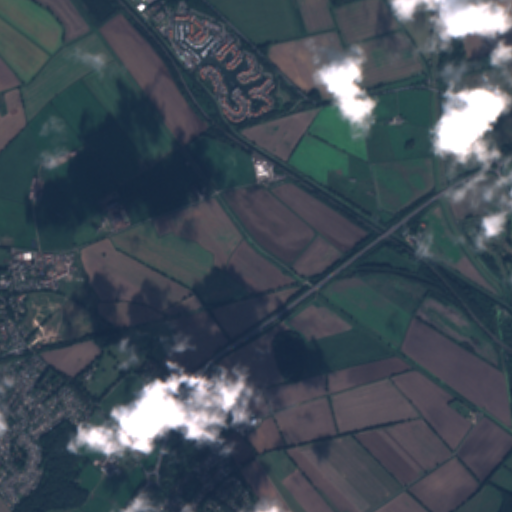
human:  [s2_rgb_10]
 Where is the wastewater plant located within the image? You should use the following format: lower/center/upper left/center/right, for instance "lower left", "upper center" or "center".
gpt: The wastewater plant is located in the center of the image.
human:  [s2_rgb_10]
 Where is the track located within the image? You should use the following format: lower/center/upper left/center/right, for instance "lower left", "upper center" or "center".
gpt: There is no track in the image.